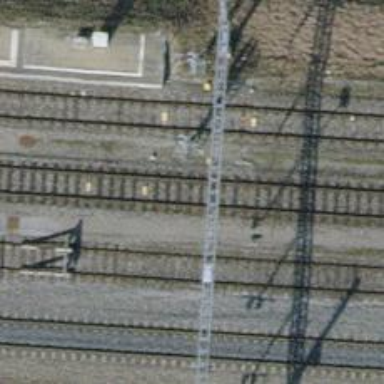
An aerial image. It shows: Railway signal.